一年级 · 画法几何学
下边的哪个物体可以画出左边的图形，请把它圈起来．（8 分）

| $\square$ | $\square$ | $\square$ | $\square$ |
| :---: | :--- | :--- | :--- |
| $\square$ | $\square$ | $\square$ | $\square$ |
| $\square$ | $\square$ | $\square$ | $\square$ |
| $\square$ | $\square$ | $\square$ | $\nabla$ |
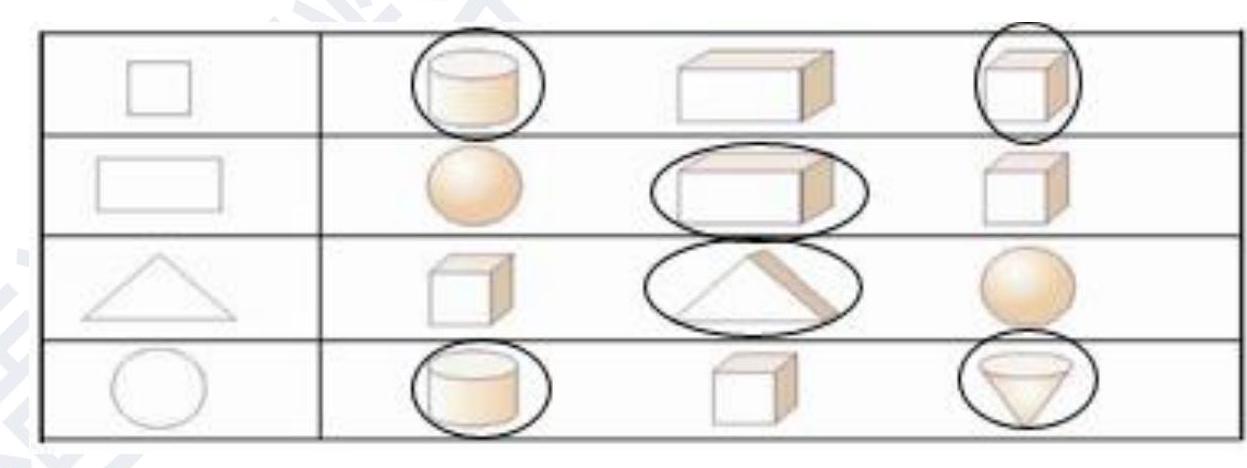
答案: 解解